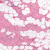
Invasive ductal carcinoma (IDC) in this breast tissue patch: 0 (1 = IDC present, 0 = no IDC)